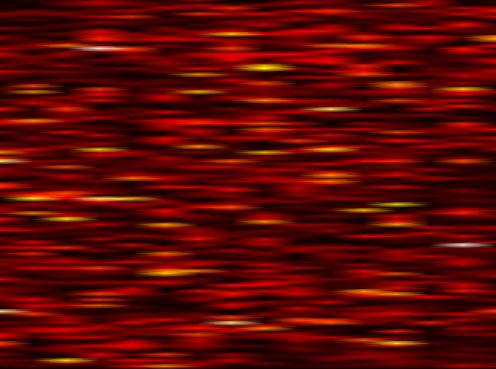
Label: WOLA